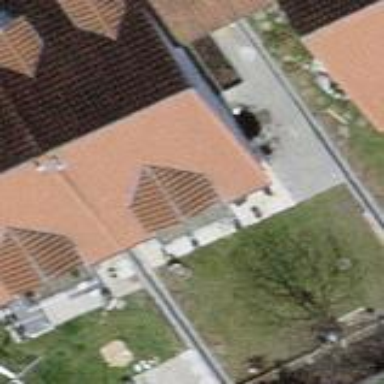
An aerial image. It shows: Gabled roofed house.